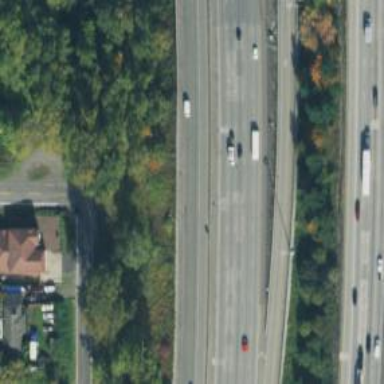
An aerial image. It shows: Asphalt motorway link.